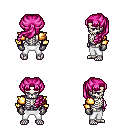
a pixel art fantasy rpg character, male body template, skeleton, gold arm armor, white pants, pink princess hairstyle, metal gloves, four views (front, back, left, right), 2x2 character sprite sheet, small pixel art, hard edges, no anti-aliasing